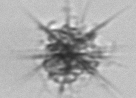
Label: Acantharia